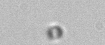
Label: nanoplankton_mix